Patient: sex M, age 50
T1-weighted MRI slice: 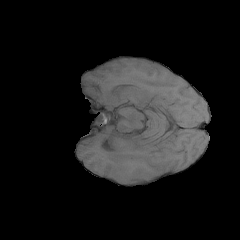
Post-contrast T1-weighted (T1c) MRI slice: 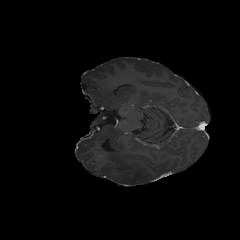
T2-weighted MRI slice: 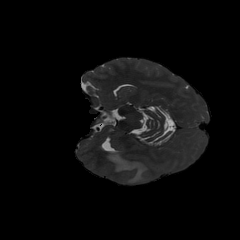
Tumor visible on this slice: yes
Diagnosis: Glioblastoma, IDH-wildtype
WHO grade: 4